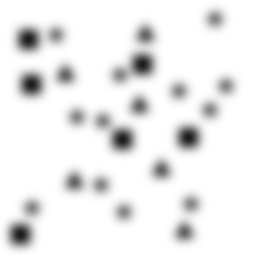
Squares: 6
Triangles: 6
Stars: 12
Total shapes: 24